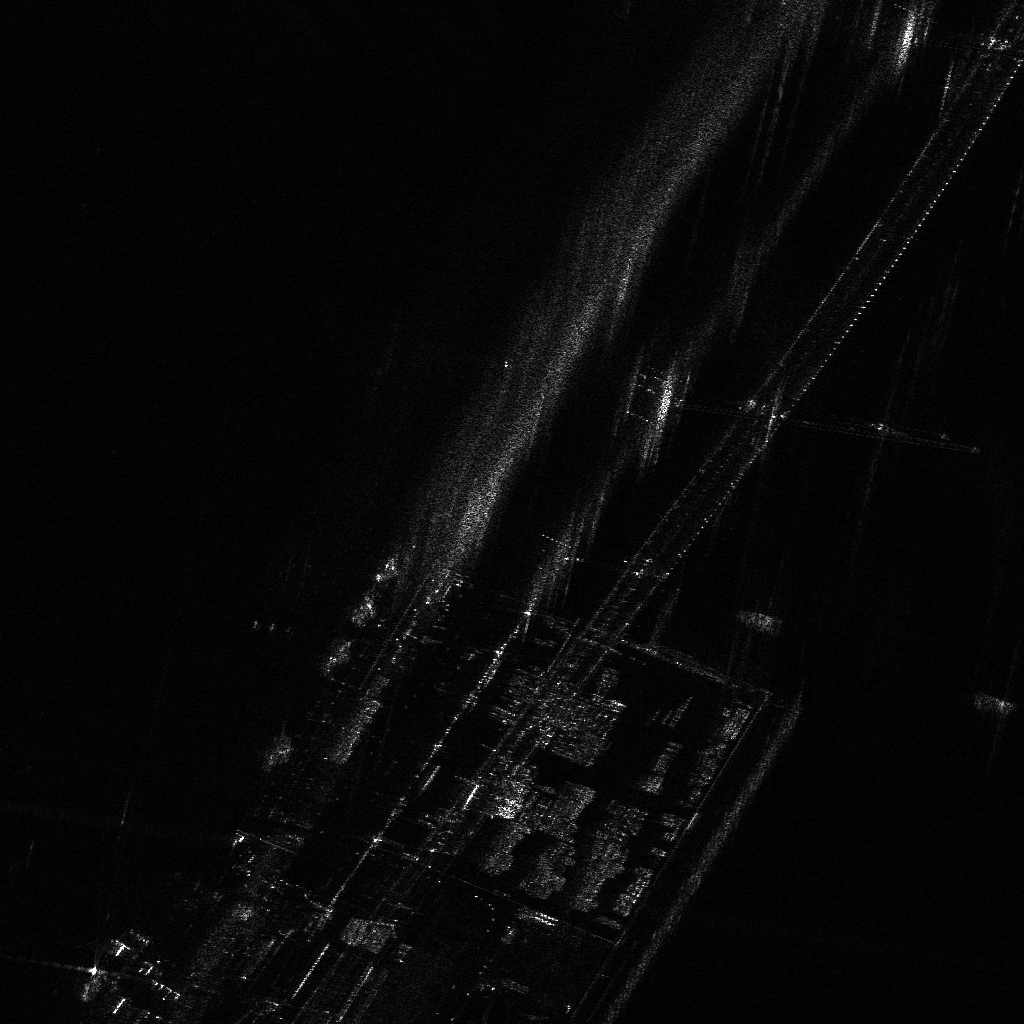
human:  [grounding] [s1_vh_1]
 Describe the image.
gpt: In the satellite image, there is  <ref>1 large dredger </ref> <box>[[10, 86, 13, 99, 37]]</box> located at bottom left,  <ref>2 medium container </ref> <box>[[72, 59, 75, 61, 18], [94, 67, 98, 69, 18]]</box> located at right.